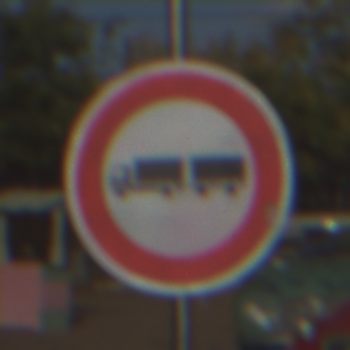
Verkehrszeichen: VerbotLastkraftwagenMitAnhaenger
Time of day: MorningAfternoon
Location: Outdoor (Special)
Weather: PartlyCloudy
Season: NotSpecified
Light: Natural